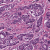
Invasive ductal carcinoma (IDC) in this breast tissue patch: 1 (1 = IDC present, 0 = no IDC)